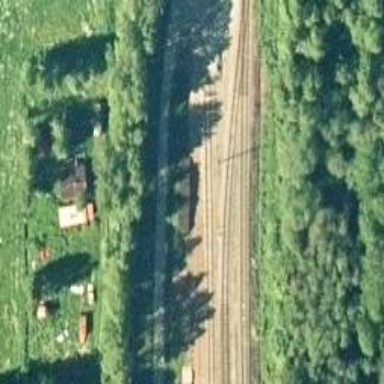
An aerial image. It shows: Wedge used for railway derailment.